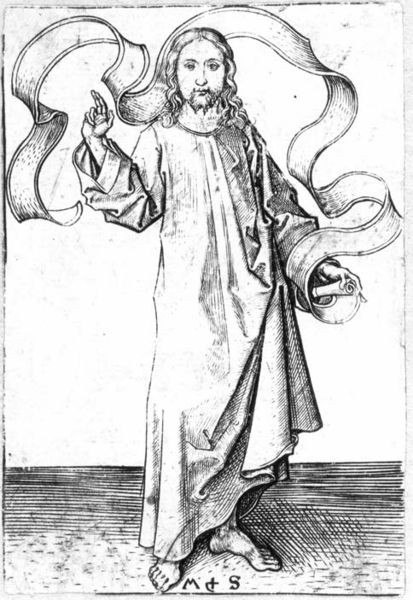
Titel: Segnender Christus
Künstler: Martin Schongauer
Standort: Karlsruhe
Institution: Staatliche Kunsthalle Karlsruhe
Schlagwörter: fuß, hand, mann, schatten, umhang, weiß, finger, geste, grau, haar, hell, kleid, kleider, mund, nase, schwarz, zeichnung, blick, schal, tuch, schleife, bart, hemd, arm, augen, band, falten, gesicht, kragen, lang, mensch, stehen, tod, hände, portrait, signatur, boden, geistlicher, gewand, haare, mantel, stehend, stoff, nachthemd, blatt, frontal, locken, renaissance, füße, holzschnitt, schrift, wellen, papier, lehrer, grafik, graphik, schriftzug, falte, kartusche, symmetrie, inschrift, streifen, robe, deutsch, faltenwurf, zeigen, zeigfinger, gesich, barfuss, philosoph, religion, druck, schnitt, schraffur, schraffuren, schwarz weiß, radierung, schrafur, stich, bleistift, wellig, rolle, wappen, gestus, frontalansicht, christus, jesus, jesus christus, christlich, toga, mittelalter, andacht, segen, segnen, erscheinung, heiliger, schriftrolle, gelehrter, dürer, borde, heilig, kupferstich, tunika, petrus, prophet, gruß, spruch, ikone, auferstehung, banderole, erlöser, nackte füsse, friede, spruchband, andachtsbild, martin, segensgestus, apostel, pax, tora, christur, messias, segnend, ecce homo, grünewald, hare, schongauer, segensgeste, m s, mathias, fallten, wallendes haar, mahnen, schmuckband, sprachband, s, m, bartr, meister ms, m+s, mts, domine quo  vadis, ßjesus, pay, büßerkleid, mathias grünewald, schriftrolleheiliger, m & s, haaarnadelfalten, manngraphik, soter, segnende, sprechband, gegensgestus